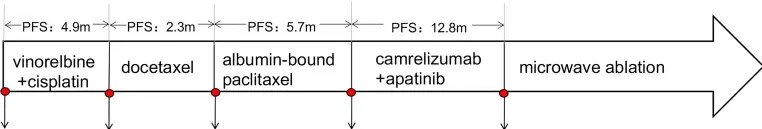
Timeline of treatment administration from the episode of care.
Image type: chart (chart)